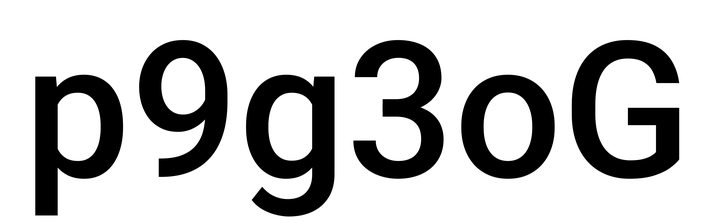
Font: Roboto_Medium